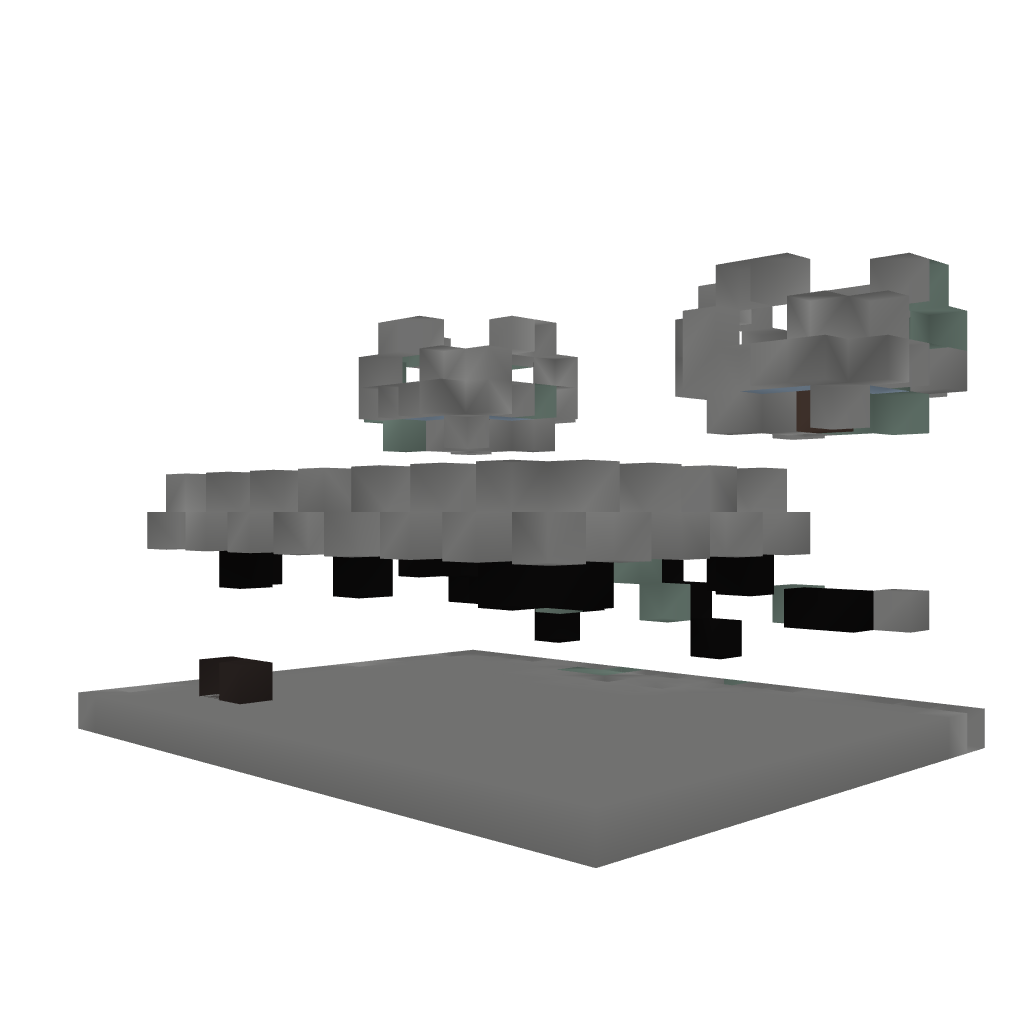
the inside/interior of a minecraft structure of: A small castle